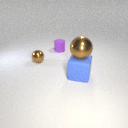
large blue rubber cube in front of small brown metal sphere